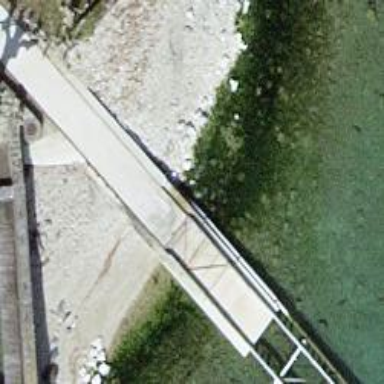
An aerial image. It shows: Slipway on leisure land.